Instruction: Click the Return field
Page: home
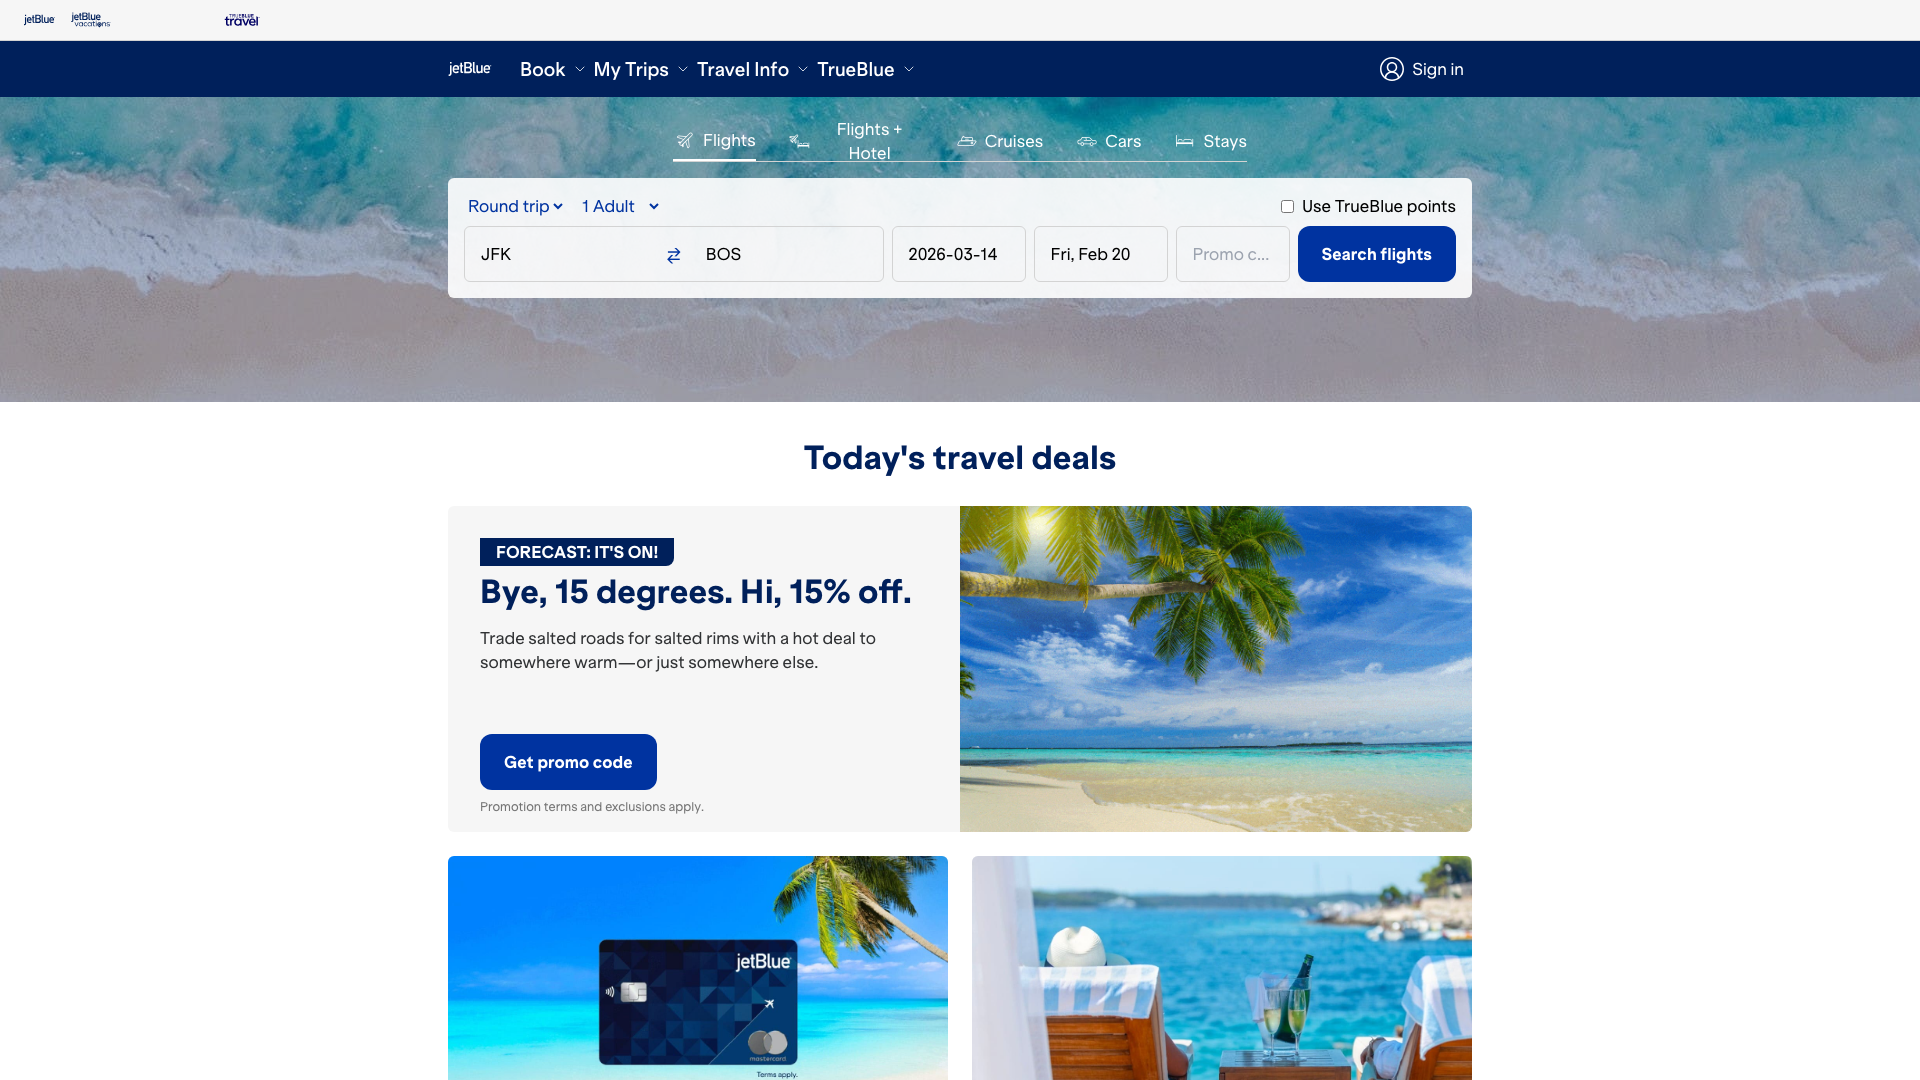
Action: click